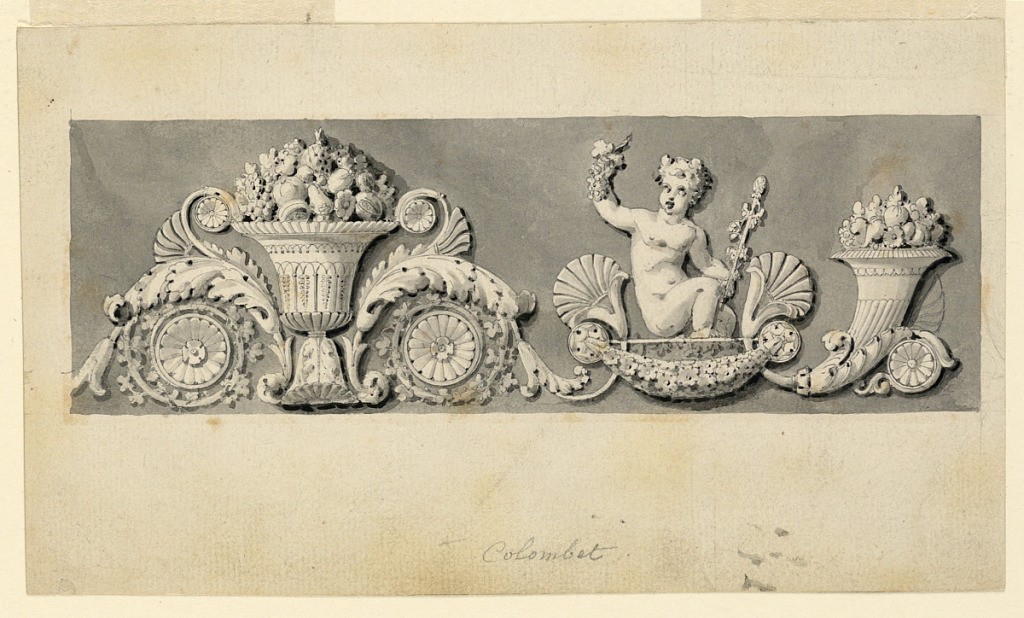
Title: Design for a Frieze
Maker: Jean-Guillaume Moitte, French, 1746–1810
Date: ca. 1780–1800
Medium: Pen and ink, brush and watercolor on paper
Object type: Drawing
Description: A palmette motify with a fruit bowl as center, the Bacchus boy on a seat, a cornucopia.